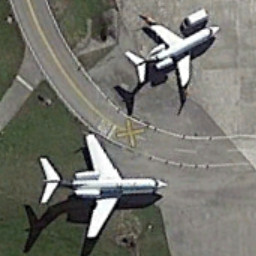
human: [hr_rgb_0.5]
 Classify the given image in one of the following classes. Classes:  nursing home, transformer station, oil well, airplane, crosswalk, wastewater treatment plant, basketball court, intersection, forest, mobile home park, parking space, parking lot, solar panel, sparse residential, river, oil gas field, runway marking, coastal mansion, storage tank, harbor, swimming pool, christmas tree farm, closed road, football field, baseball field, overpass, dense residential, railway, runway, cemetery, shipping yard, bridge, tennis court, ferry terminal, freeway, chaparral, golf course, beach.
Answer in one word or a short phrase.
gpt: airplane